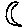
Label: moon